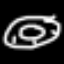
Label: donut